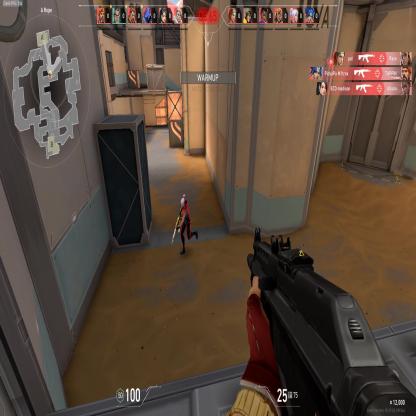
Label: enemy